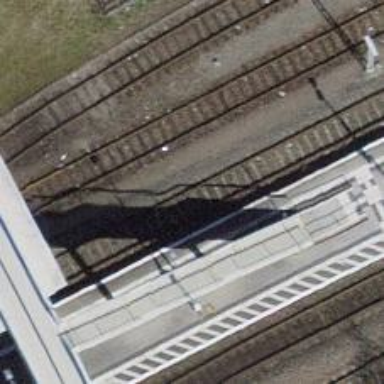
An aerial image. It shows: Railway stop with public transport stop position.